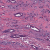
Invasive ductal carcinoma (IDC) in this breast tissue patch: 1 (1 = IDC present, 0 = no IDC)